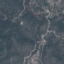
Label: HerbaceousVegetation